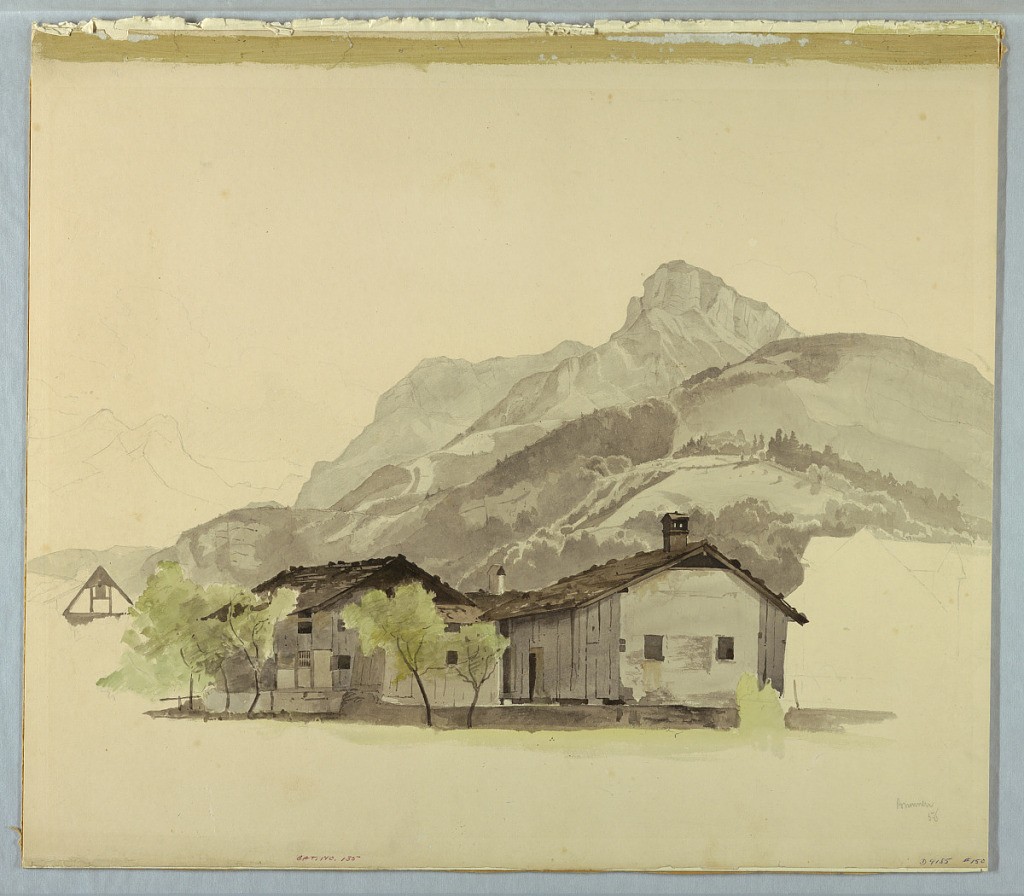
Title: Study of landscape, Brunnen, Switzerland
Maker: William Stanley Haseltine, American, 1835–1900
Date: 1856
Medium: Brush and watercolo, graphite on paper
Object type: Drawing
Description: Sketch of farmhouse with mountains in the background.